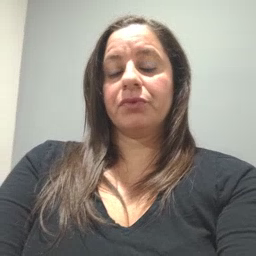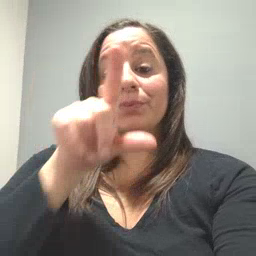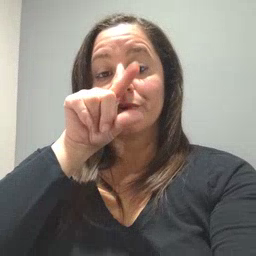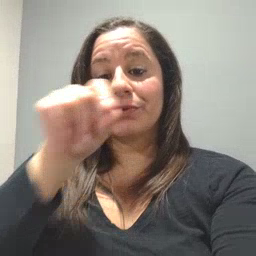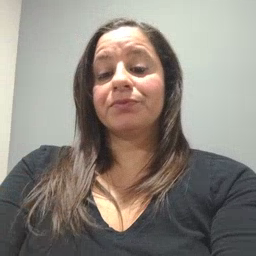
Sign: bird